Interaction volume radius: 5 \u00c5
Interaction volume height: 15 \u00c5
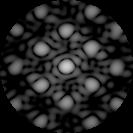
Disorder parameter: 0.2375